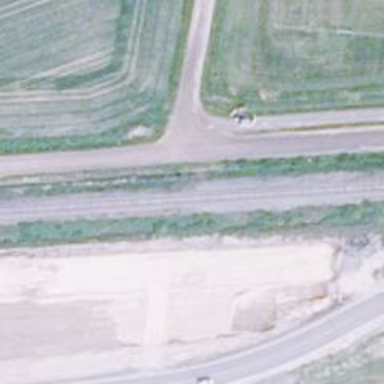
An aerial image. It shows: Railway track of class B1.